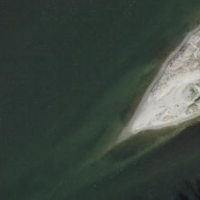
EUNIS habitat code: 15
Species observed at this site:
Corvus corone
Motacilla cinerea
Actitis hypoleucos
Anas crecca
Anas platyrhynchos
Alopochen aegyptiaca
Anthus spinoletta
Aythya fuligula
Bucephala clangula
Fringilla coelebs
Mareca penelope
Turdus merula
Chroicocephalus ridibundus
Mareca strepera
Erithacus rubecula
Mergus merganser
Milvus milvus
Cinclus cinclus
Columba livia
Picus viridis
Motacilla alba
Tringa nebularia